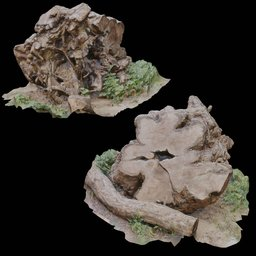
Label: nature